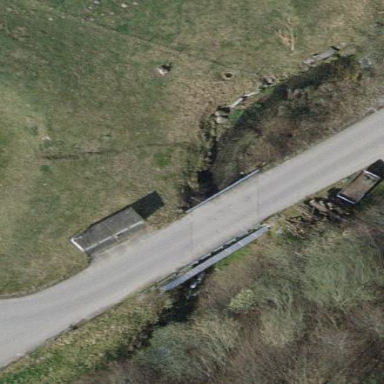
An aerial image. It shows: Man-made bridge.